Question: I'm new to Python and just learning it as I work on this project, and this issue is really confusing me. Here's my code:
'''
from flask import Flask
from datetime import datetime
# Setup app
app = Flask(__name__)
# Initialize data dict
data = {}
# Pretty-formats a time difference
def formatdifference(delta):
seconds = delta.total_seconds()
if (seconds < 60):
return "{seconds} seconds ago" % {"seconds": seconds}
return "{minutes} minutes ago" % {"minutes": seconds/60}
# Sets a device battery level
@app.route("/set/<device>/<int:battery>")
def set(device, battery):
data[device] = (battery, datetime.now())
return "done"
# Get's a device battery level
@app.route("/get/<device>")
def get(device):
if not device in data:
return "No heartbeats"
devicedata = data[device]
delta = datetime.now() - devicedata[1]
if (delta.total_seconds() > 10):
return "Last heartbeat {diff}" % {"diff": formatdifference(delta)}
return devicedata[0]
if __name__ == "__main__":
app.run(debug=True, host='0.0.0.0')
'''
I call '/set/phone/40'. All good so far. Then I call '/get/phone'. Not so good. Here's the traceback:
'''
TypeError: 'int' object is not callable
Traceback (most recent call last):
File "/usr/local/lib/python2.7/dist-packages/flask/app.py", line 1836, in __call__
return self.wsgi_app(environ, start_response)
File "/usr/local/lib/python2.7/dist-packages/flask/app.py", line 1820, in wsgi_app
response = self.make_response(self.handle_exception(e))
File "/usr/local/lib/python2.7/dist-packages/flask/app.py", line 1403, in handle_exception
reraise(exc_type, exc_value, tb)
File "/usr/local/lib/python2.7/dist-packages/flask/app.py", line 1817, in wsgi_app
response = self.full_dispatch_request()
File "/usr/local/lib/python2.7/dist-packages/flask/app.py", line 1478, in full_dispatch_request
response = self.make_response(rv)
File "/usr/local/lib/python2.7/dist-packages/flask/app.py", line 1577, in make_response
rv = self.response_class.force_type(rv, request.environ)
File "/usr/local/lib/python2.7/dist-packages/werkzeug/wrappers.py", line 825, in force_type
response = BaseResponse(*_run_wsgi_app(response, environ))
File "/usr/local/lib/python2.7/dist-packages/werkzeug/test.py", line 855, in run_wsgi_app
app_iter = app(environ, start_response)
TypeError: 'int' object is not callable
'''
Using flask's debugger, I can see that in the last frame, app appears to be 40!

How on earth did this happen, and how can I solve it?
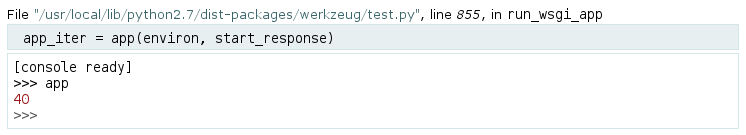
Answer: You should return a string object, not an int object:
Replace the following line:
'''
return devicedata[0]
'''
with:
'''
return str(devicedata[0])
'''
---
Or, replace the following line:
'''
data[device] = (battery, datetime.now())
'''
with:
'''
data[device] = (str(battery), datetime.now())
'''